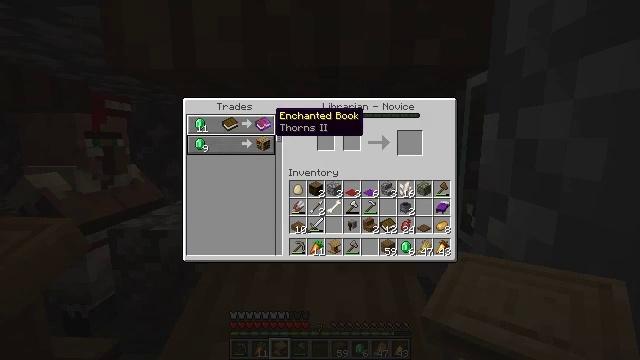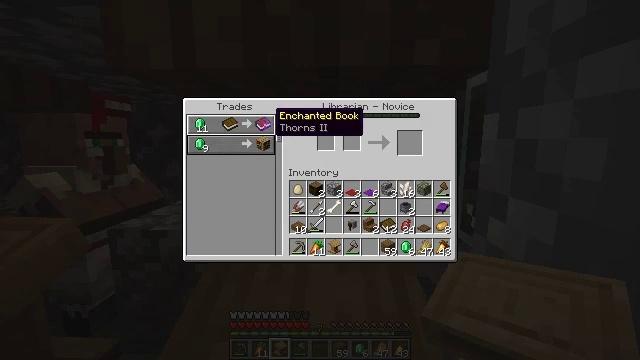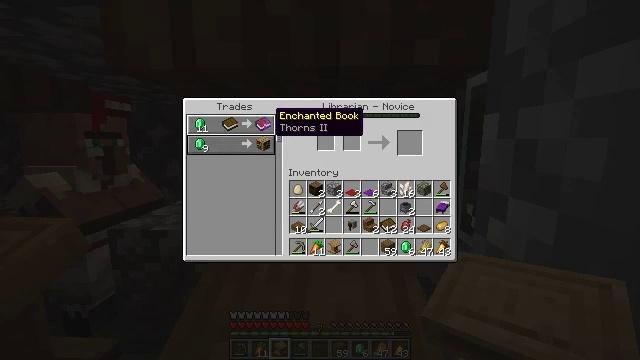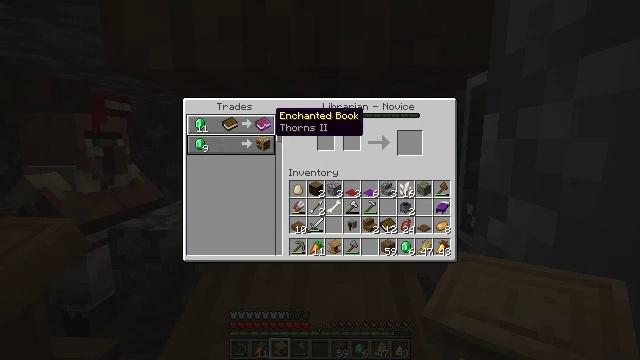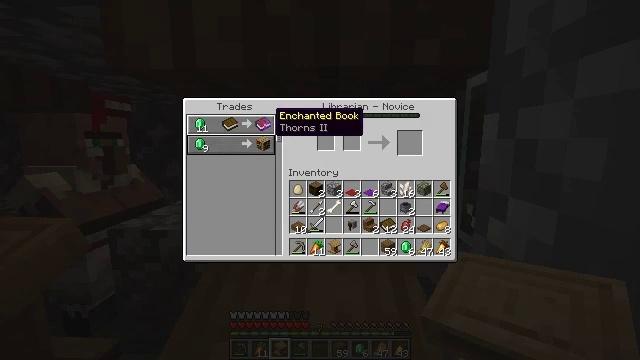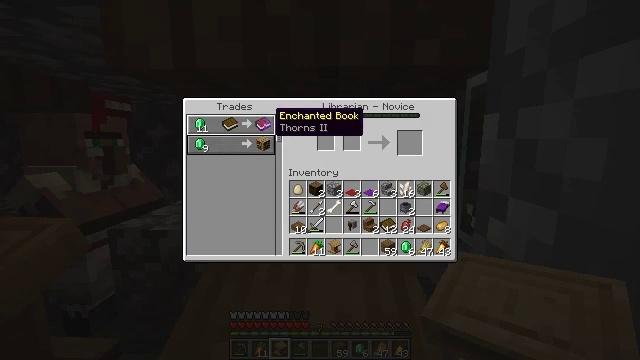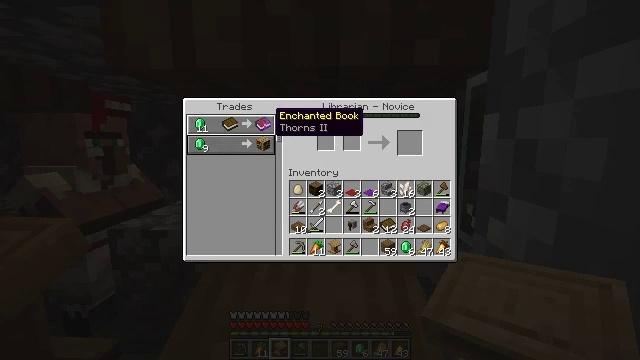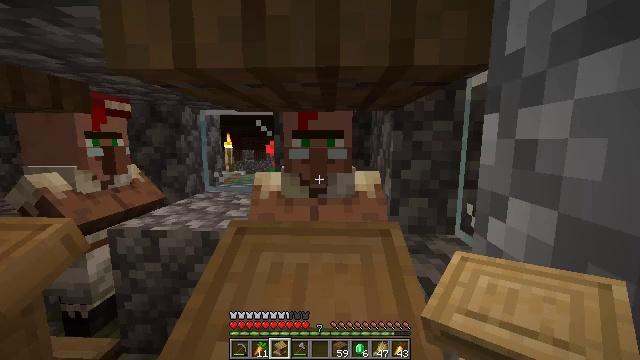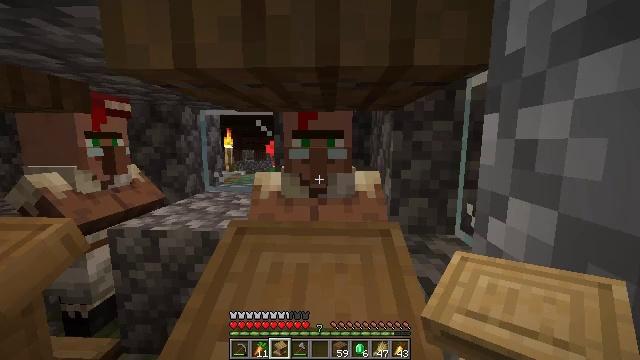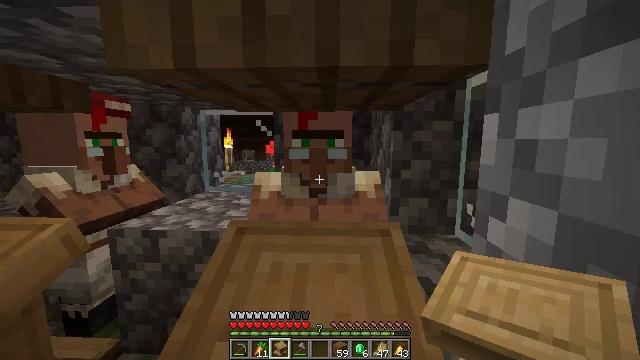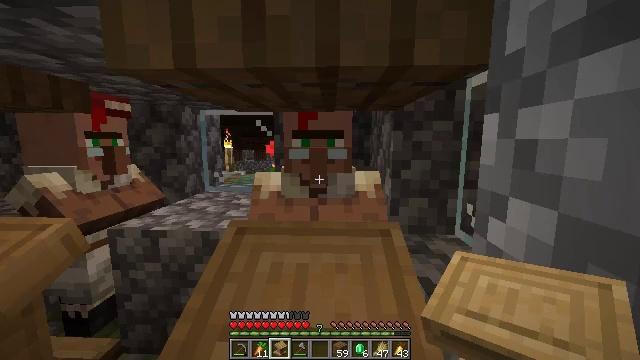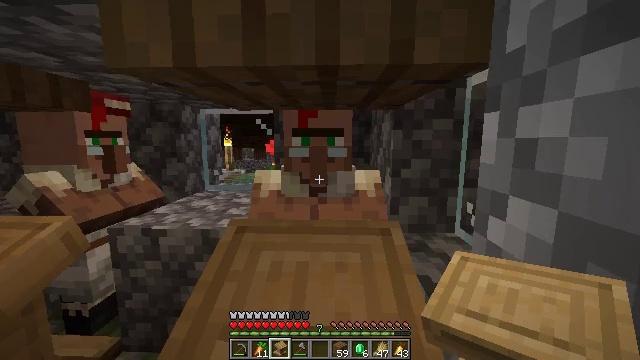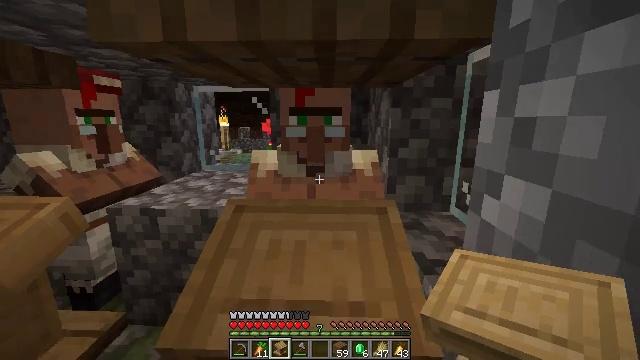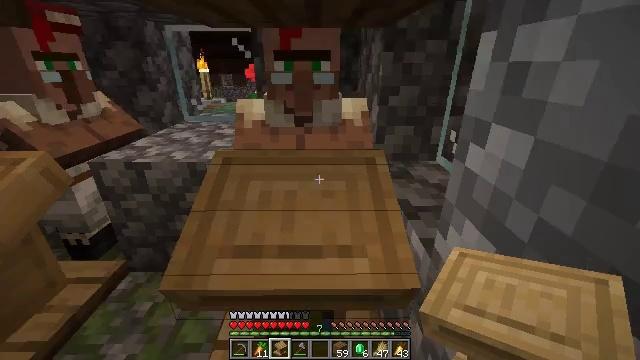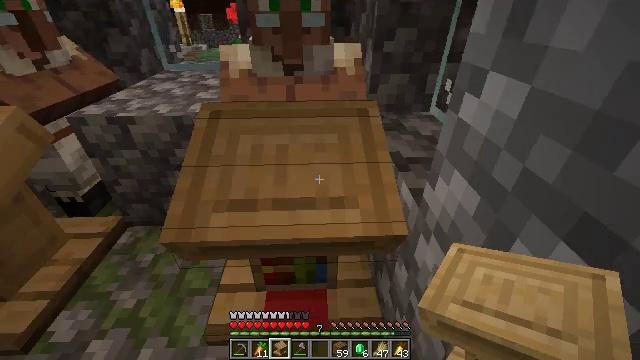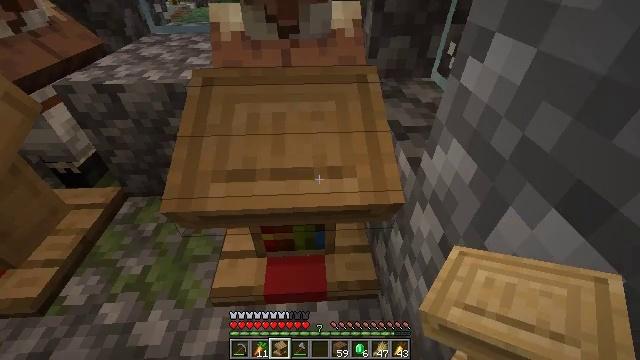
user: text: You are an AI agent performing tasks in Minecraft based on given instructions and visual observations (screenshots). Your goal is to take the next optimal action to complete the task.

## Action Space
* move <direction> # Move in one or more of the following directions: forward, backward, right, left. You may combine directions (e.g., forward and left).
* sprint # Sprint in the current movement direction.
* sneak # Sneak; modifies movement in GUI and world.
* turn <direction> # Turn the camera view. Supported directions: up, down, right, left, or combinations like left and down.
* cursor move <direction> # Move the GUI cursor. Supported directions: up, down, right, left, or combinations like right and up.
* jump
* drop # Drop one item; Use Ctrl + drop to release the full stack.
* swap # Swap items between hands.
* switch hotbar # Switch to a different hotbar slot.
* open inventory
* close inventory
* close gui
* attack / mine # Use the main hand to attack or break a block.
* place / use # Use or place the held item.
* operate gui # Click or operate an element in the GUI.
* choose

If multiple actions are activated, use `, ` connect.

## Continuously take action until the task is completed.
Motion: motion action
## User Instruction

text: Break the lectern to relocate it.
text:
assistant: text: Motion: no_op
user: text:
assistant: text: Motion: no_op
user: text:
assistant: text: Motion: no_op
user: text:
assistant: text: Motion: no_op
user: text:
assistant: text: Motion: no_op
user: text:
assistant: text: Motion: no_op
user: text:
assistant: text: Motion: no_op
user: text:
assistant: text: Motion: no_op
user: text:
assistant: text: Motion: no_op
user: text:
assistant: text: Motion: no_op
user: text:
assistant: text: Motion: no_op
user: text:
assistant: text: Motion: turn down
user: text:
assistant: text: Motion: turn right and down
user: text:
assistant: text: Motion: turn right and down
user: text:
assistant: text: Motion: turn down
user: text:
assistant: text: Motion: turn down
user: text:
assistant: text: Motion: no_op
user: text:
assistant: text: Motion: no_op
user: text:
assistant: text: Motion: no_op
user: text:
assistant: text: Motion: no_op
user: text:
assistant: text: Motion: no_op
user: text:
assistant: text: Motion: no_op
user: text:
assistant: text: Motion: no_op
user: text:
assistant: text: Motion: no_op
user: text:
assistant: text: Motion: no_op
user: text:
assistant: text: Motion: no_op
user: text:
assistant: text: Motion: no_op
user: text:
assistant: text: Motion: no_op
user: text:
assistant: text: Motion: no_op
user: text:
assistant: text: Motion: no_op